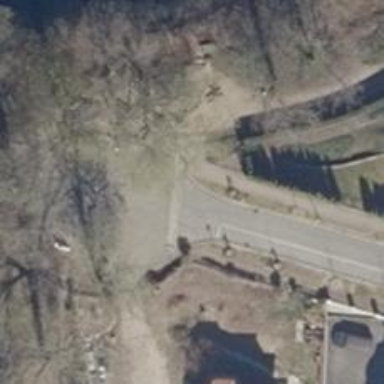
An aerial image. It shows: Residential road with separate sidewalks on both sides.